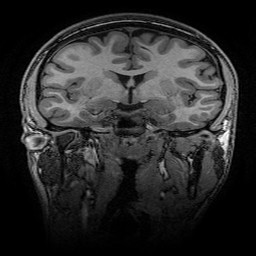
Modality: T1w
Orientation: sagittal
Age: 23
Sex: male
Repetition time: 0.0077 s
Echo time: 0.0034 s